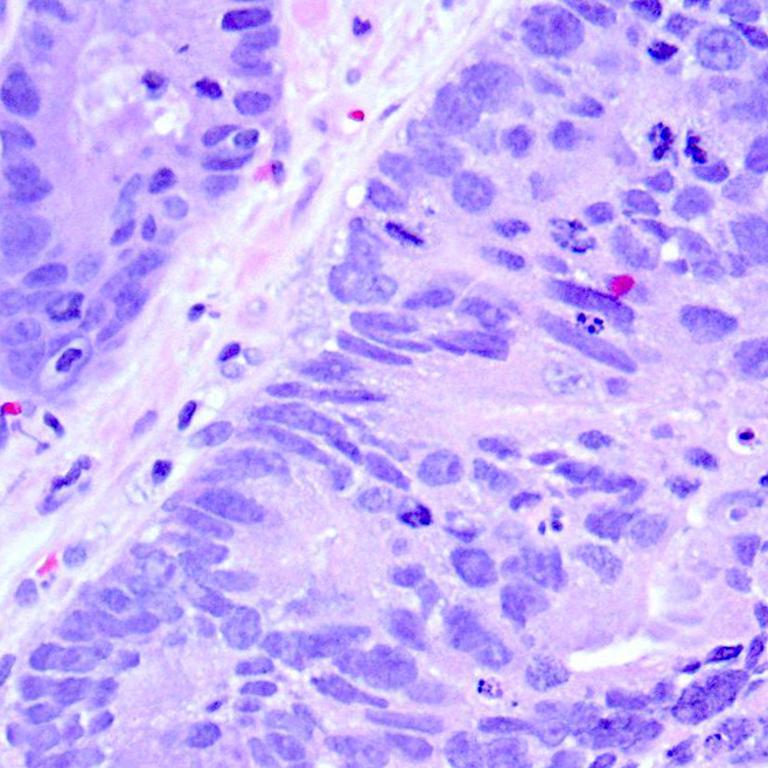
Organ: colon
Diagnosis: adenocarcinomas